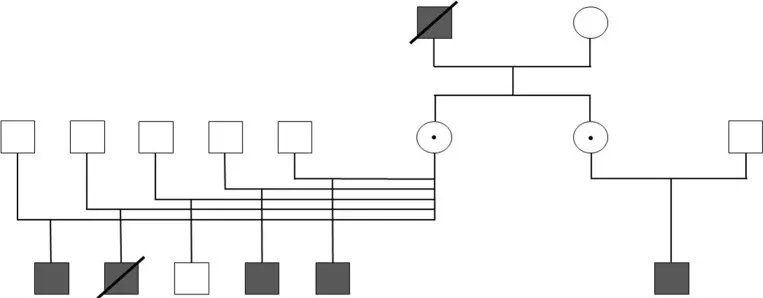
Extended family pedigree of our patient with Chronic Granulomatous Disease illustrating the extensive family history of the disease. Square- Male, Darkened square- Affected male, Circle- Female, Dotted Circle- Carrier, Strikethrough- Deceased.
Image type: pathology (masson_trichrome)